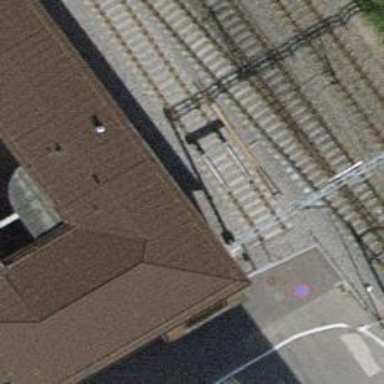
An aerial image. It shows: Railway buffer stop.